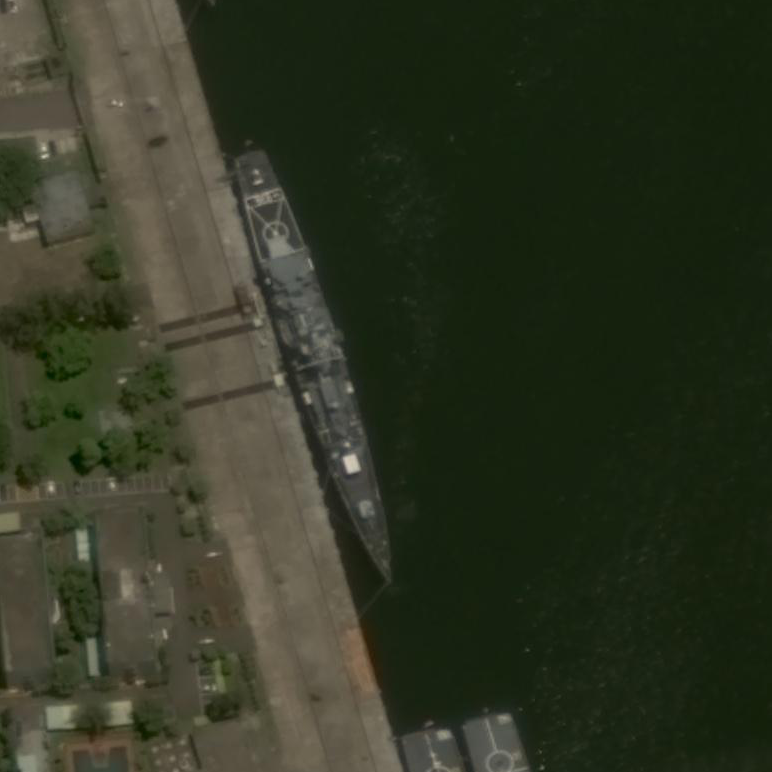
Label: cruiser